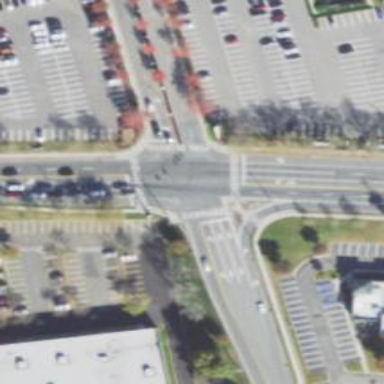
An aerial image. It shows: Marked crossing on footway.